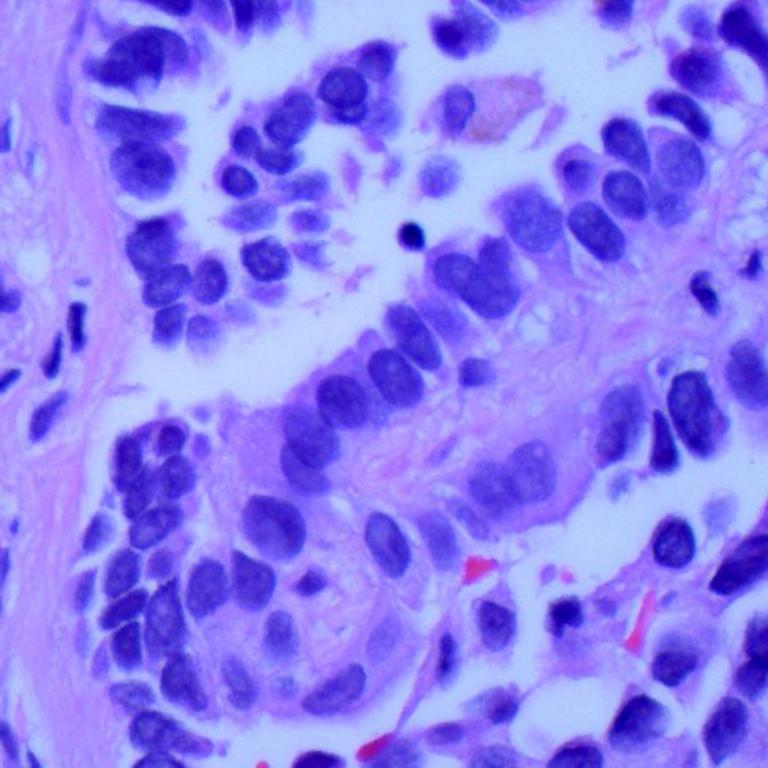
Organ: lung
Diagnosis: adenocarcinomas